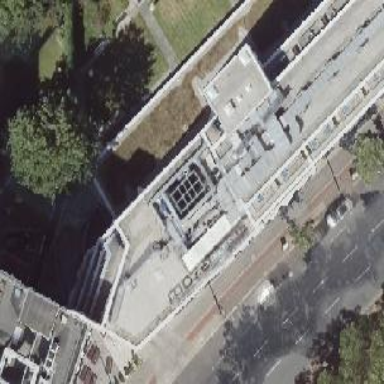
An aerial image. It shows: Part of building.